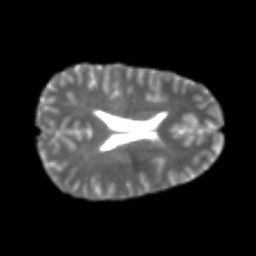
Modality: T2w
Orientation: axial
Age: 26
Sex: female
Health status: healthy
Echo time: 0.074 s